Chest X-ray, PA view. Patient: 51 years old, sex F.
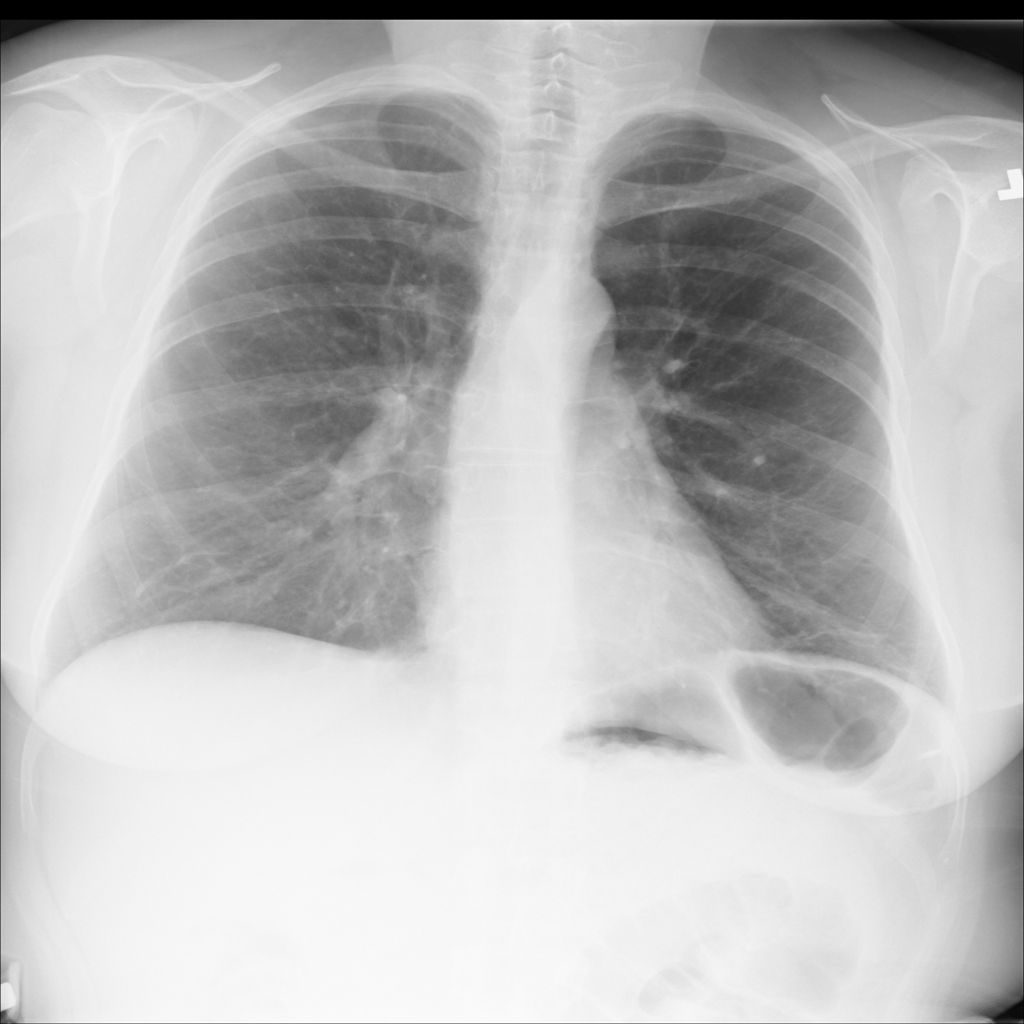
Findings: No Finding